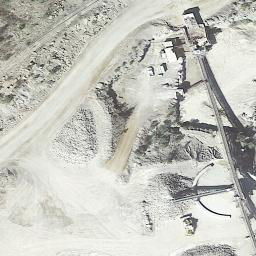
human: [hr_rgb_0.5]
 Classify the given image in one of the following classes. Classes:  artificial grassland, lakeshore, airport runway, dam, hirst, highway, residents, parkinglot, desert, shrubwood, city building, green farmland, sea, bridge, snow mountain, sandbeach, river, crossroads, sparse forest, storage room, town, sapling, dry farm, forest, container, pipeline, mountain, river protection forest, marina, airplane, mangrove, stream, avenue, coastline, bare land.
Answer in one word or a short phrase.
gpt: bare land